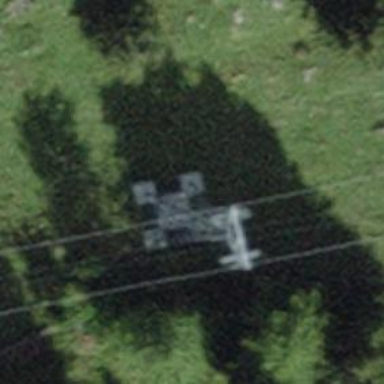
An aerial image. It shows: Pylon for aerialway.